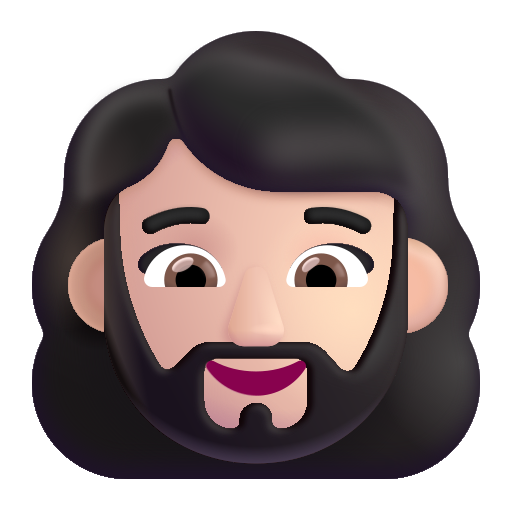
woman beard color light